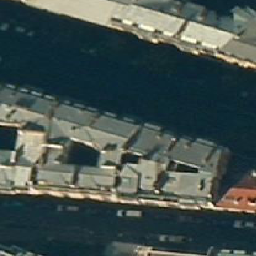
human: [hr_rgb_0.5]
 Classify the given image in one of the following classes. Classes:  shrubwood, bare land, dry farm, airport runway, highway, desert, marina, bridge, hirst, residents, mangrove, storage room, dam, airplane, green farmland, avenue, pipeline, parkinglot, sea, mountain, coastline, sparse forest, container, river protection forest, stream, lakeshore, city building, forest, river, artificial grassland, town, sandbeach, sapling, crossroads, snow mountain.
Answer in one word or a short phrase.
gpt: city building